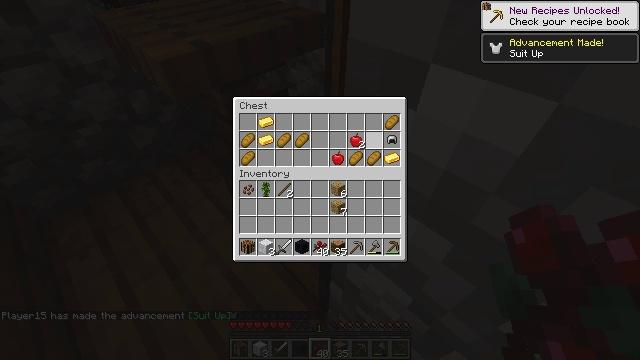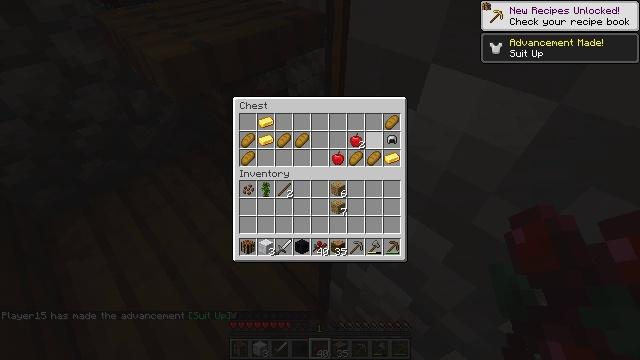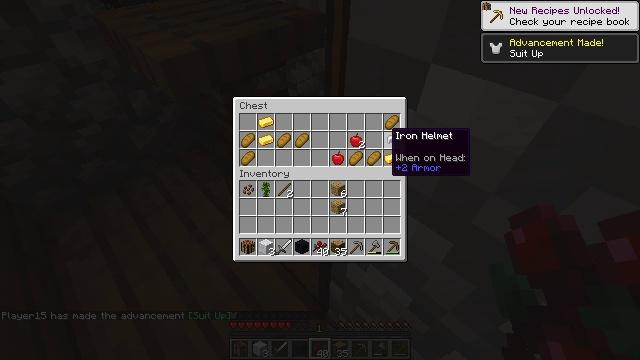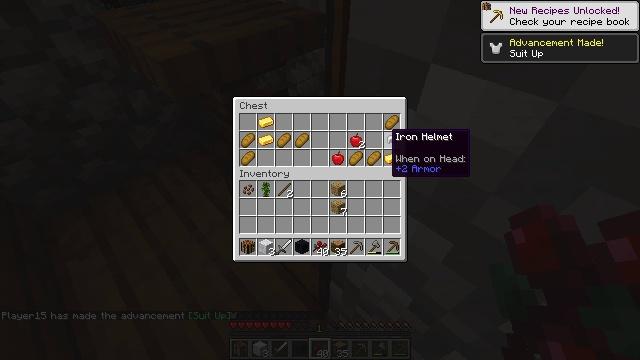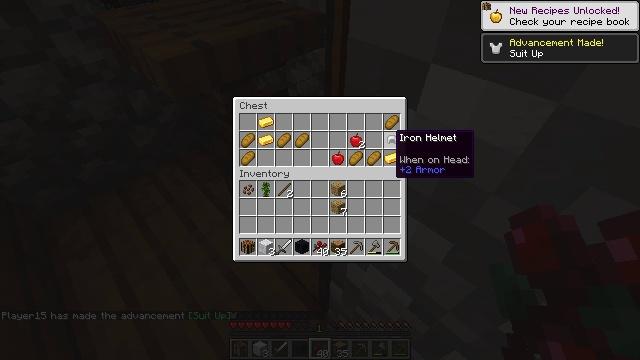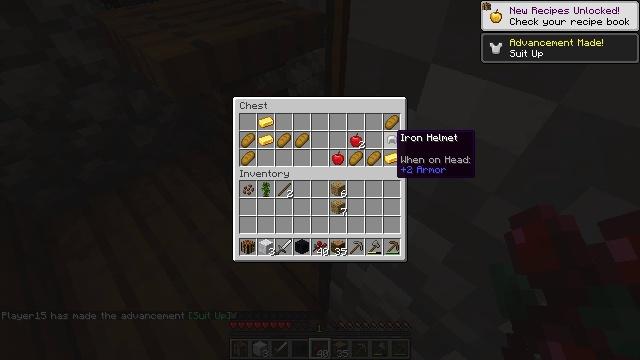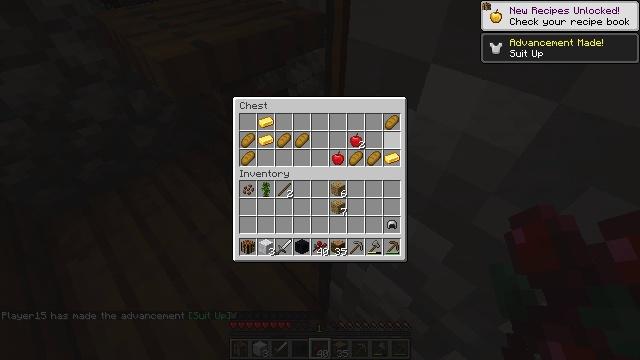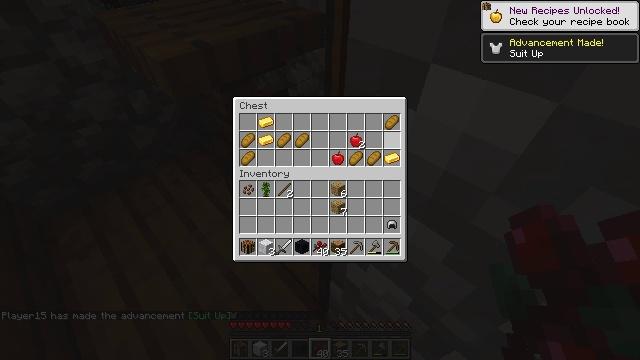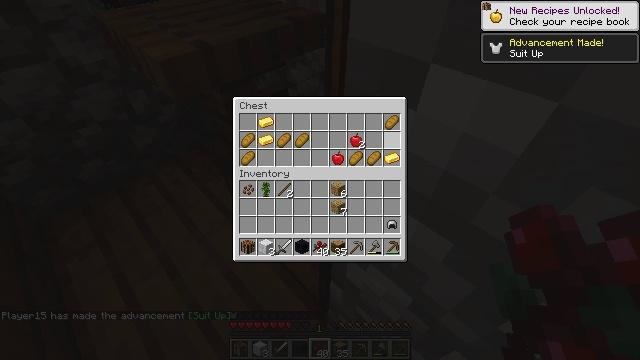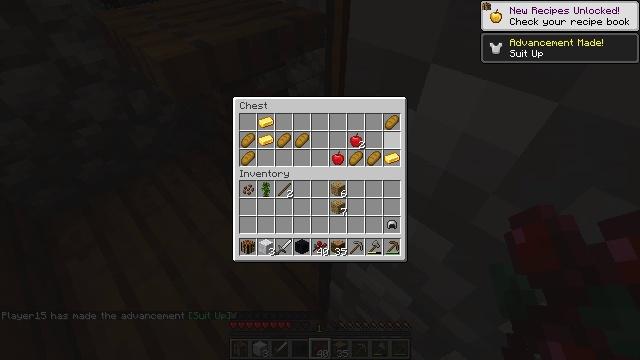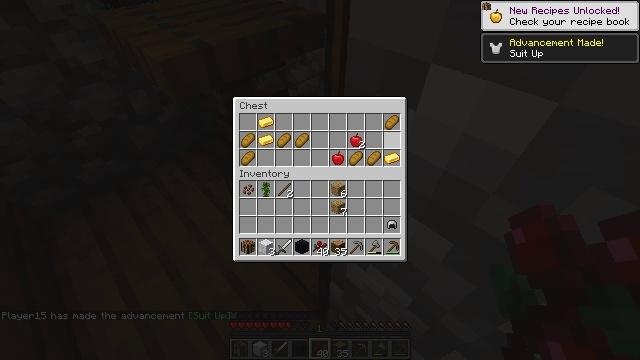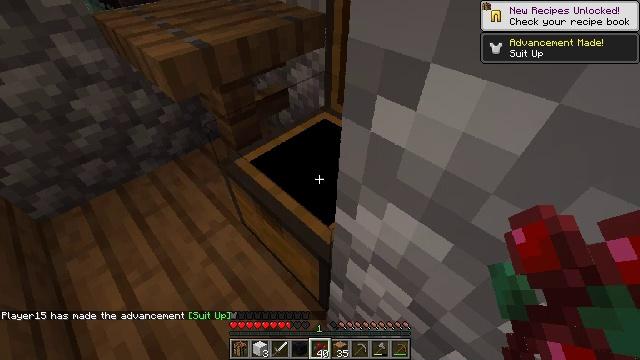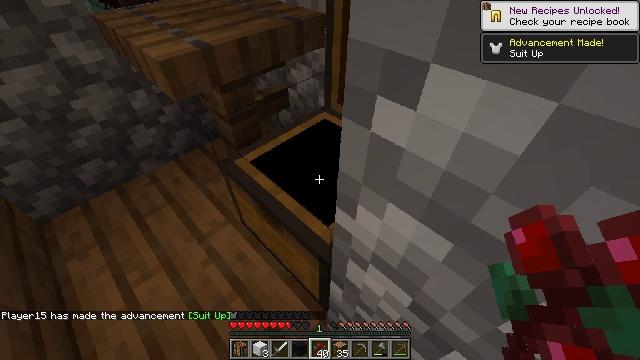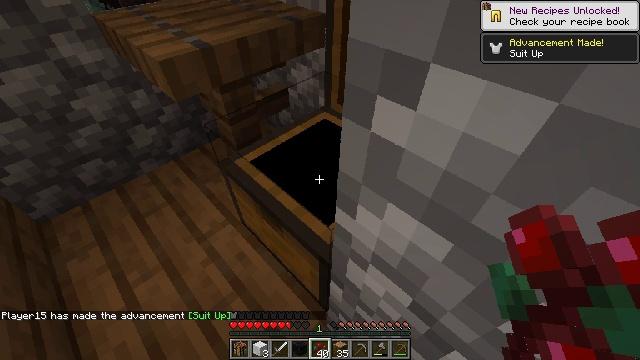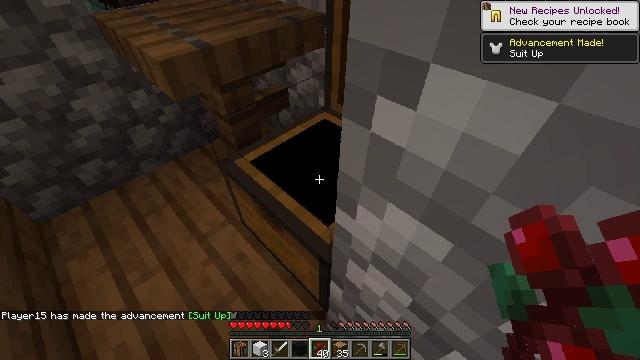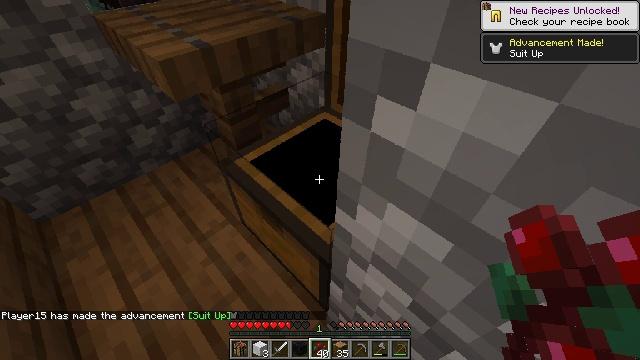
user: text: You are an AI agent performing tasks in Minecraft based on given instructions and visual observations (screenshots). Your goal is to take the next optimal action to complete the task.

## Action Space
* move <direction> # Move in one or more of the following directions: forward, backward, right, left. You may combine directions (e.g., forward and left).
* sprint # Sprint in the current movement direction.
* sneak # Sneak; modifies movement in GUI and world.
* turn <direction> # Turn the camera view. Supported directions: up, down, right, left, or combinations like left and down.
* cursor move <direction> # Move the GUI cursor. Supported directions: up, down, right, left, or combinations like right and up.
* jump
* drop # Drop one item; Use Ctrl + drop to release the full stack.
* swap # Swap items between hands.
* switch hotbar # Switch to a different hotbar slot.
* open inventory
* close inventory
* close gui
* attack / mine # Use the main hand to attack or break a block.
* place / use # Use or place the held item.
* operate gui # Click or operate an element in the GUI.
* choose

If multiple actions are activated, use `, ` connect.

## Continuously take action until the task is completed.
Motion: motion action
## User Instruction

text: Mine spruce leaves from the tree.
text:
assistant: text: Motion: sneak
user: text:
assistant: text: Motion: sneak
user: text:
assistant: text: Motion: sneak
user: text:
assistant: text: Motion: sneak
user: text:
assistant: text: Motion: sneak
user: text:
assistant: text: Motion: sneak, operate gui
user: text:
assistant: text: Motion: sneak, operate gui
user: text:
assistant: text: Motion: sneak, operate gui
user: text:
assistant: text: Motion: sneak, operate gui
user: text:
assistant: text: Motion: sneak
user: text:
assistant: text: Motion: no_op
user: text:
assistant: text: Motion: close gui
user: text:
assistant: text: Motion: no_op
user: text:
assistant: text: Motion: no_op
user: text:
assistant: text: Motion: no_op
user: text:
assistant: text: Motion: open inventory
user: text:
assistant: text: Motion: cursor move down, open inventory
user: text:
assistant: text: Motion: sneak, cursor move right and down, open inventory
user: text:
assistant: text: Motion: sneak, cursor move right
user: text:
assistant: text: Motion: sneak, cursor move left and up
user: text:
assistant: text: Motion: sneak, cursor move left and up
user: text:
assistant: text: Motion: sneak, cursor move left and up
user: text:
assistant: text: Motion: sneak
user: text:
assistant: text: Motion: sneak, cursor move left and up
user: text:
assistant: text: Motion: sneak, cursor move left and up
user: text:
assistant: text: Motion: sneak, cursor move left and up
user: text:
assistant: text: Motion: sneak, cursor move left
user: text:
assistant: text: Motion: sneak
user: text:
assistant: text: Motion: sneak, choose
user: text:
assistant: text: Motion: sneak, choose